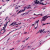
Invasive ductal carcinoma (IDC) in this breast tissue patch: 0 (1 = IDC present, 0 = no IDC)